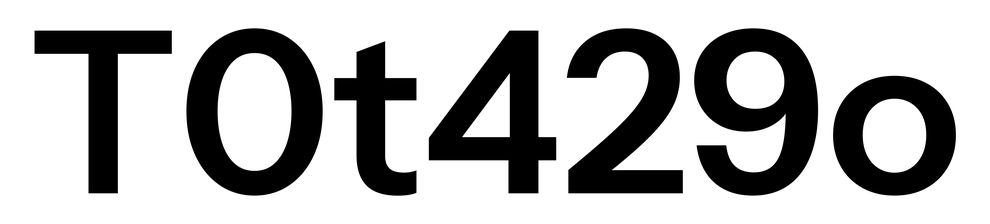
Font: InstrumentSans_SemiBold